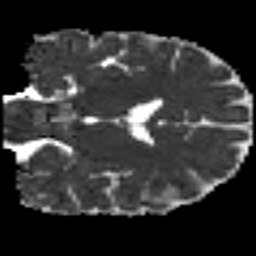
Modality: MD
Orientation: coronal
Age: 40
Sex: male
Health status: ill
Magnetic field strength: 3 T
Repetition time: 9 s
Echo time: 0.093 s